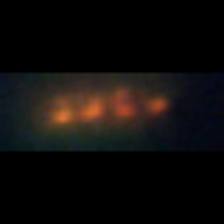
Taxon: Chaetoceros
Group: Diatoms